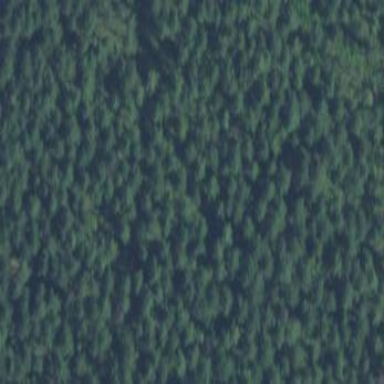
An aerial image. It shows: Forest within national park boundary.